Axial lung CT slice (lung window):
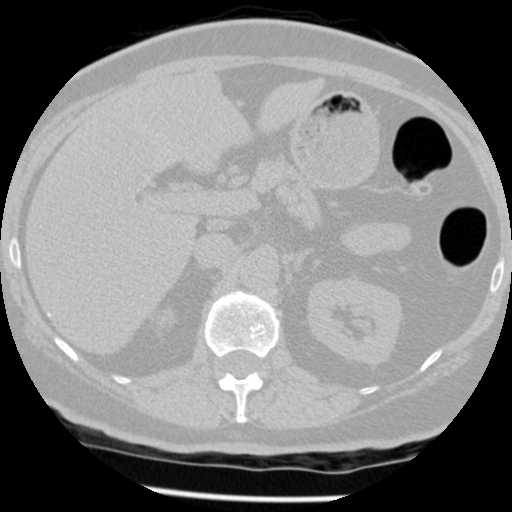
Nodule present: no